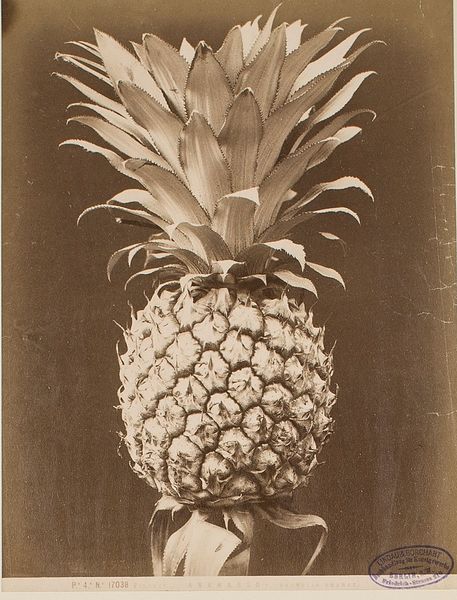
Titel: P. 4. N.&#xB0; 17038 Firenze - Ananasso - (bromelia ananas)
Künstler: Fratelli Alinari
Standort: Hamburg
Institution: Museum für Kunst und Gewerbe Hamburg
Schlagwörter: foto, fotografie, photographie, photo, karton, ananas, albumin, lichtbild, objektstudie, sachfotografie, bildwerke, angewandte und bildende kunst, hessische systematik, schwarzweißpositivverfahren, silbersalzverfahren, schwarzweißfotografie, objektstudien, sachphotographie, albuminpapier